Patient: sex M, age 76
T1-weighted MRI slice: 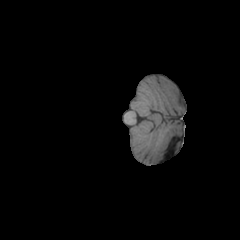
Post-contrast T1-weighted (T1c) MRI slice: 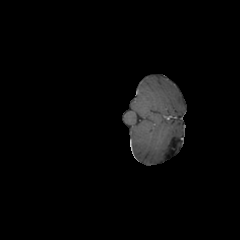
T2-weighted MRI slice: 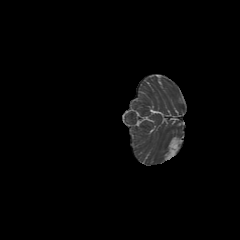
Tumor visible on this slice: no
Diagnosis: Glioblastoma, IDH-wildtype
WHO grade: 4